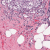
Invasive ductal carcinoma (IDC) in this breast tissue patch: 1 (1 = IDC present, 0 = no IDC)